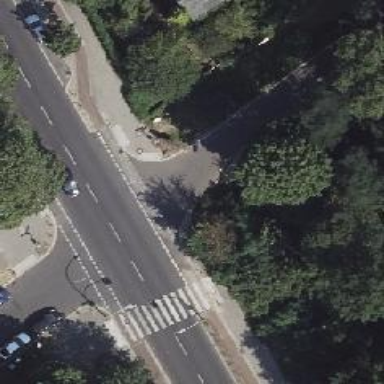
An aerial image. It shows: Road with "give way" sign.